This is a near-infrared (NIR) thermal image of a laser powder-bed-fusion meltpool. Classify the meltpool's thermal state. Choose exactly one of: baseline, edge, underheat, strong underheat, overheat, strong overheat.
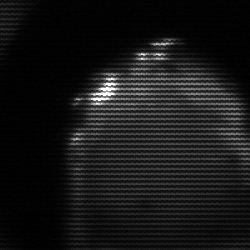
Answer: edge